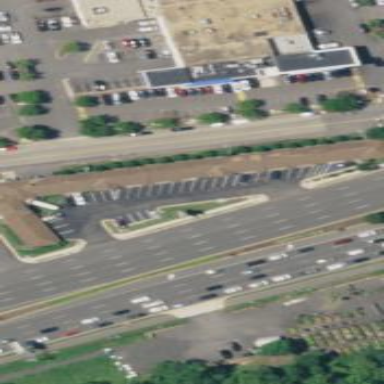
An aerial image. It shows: Building that is motel.